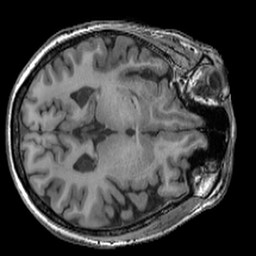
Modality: T1w
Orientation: axial
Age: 55
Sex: female
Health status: ill
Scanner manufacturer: ge
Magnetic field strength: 3 T
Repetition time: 0.008164 s
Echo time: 0.003184 s